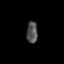
Tissue: skin
Cell type: Fibroblasts
Senescence score: 0.7589
Nuclear area (px): 230
Mean DAPI intensity: 80.713